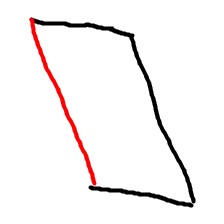
Shape: parallelogram